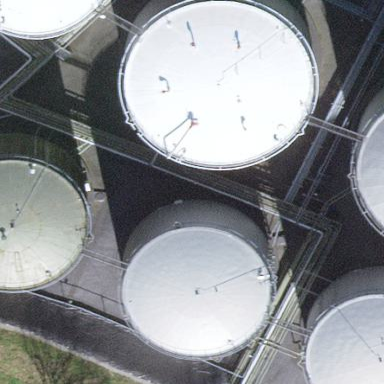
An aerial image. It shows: Storage tank which is man-made and housed in building.